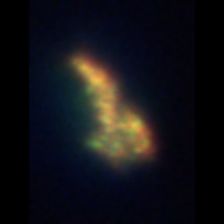
Taxon: Unknown_detritus
Group: Unknown